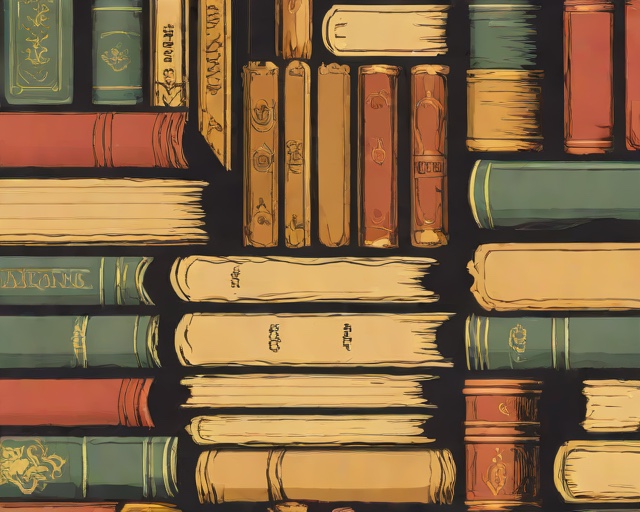
Category: Graduation